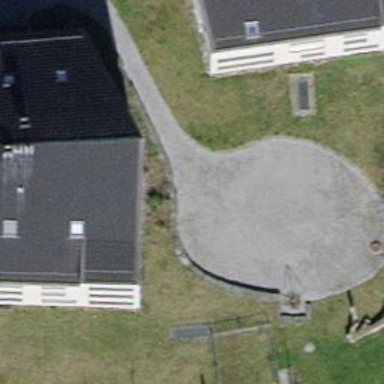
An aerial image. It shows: Path with pebblestone surface.